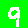
Digit: 9